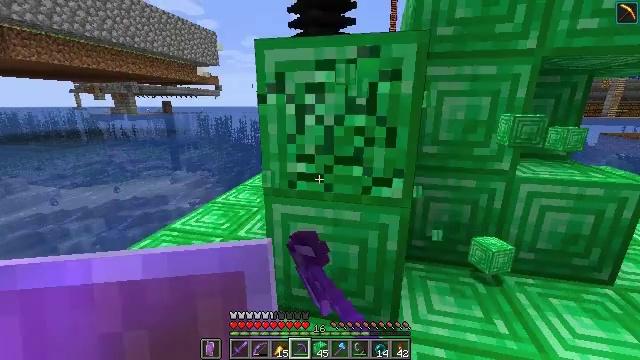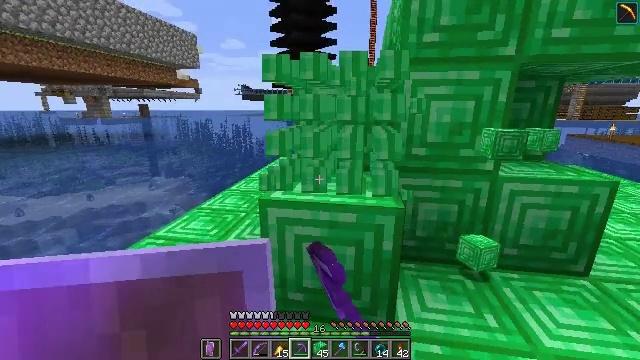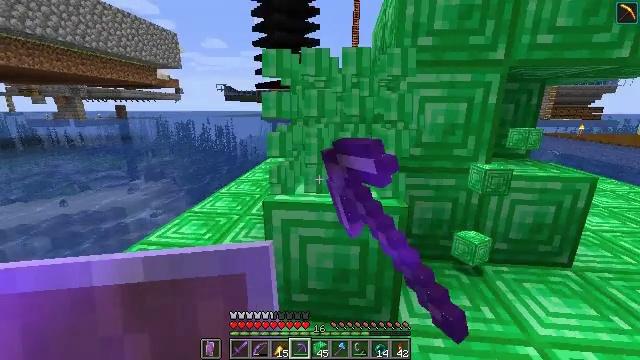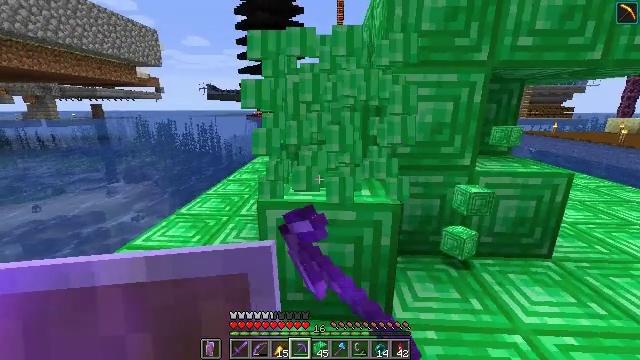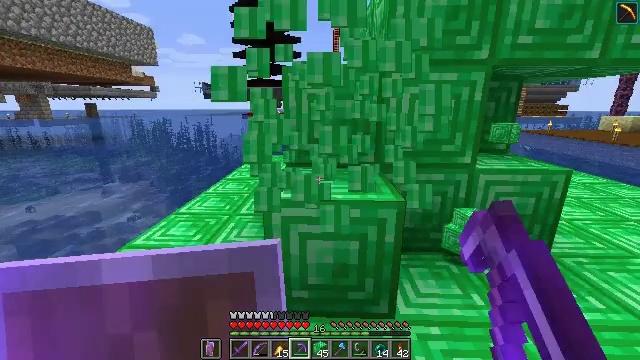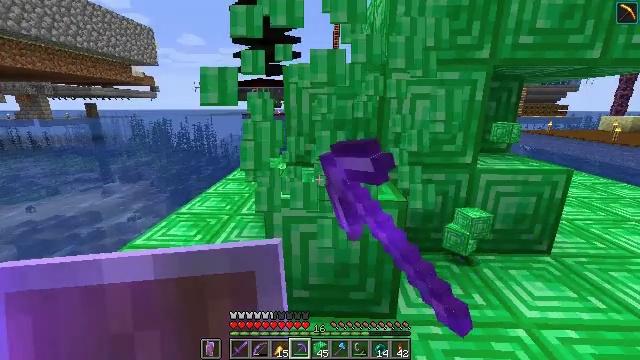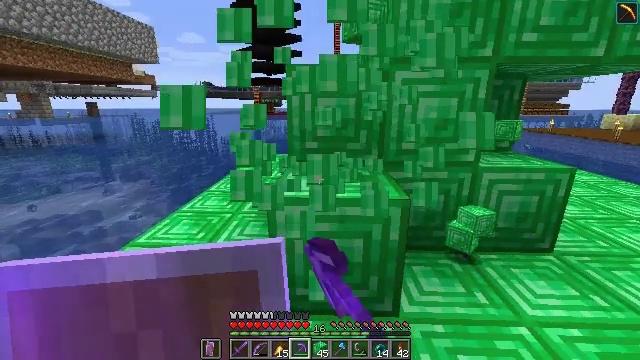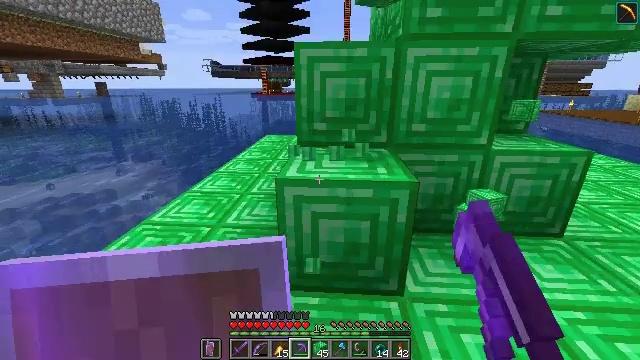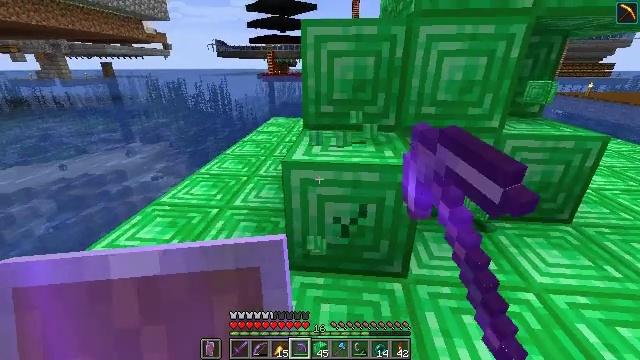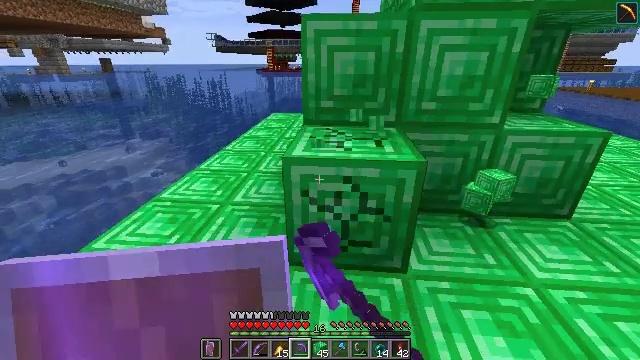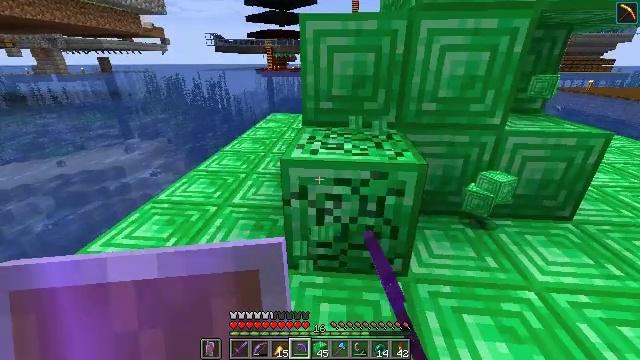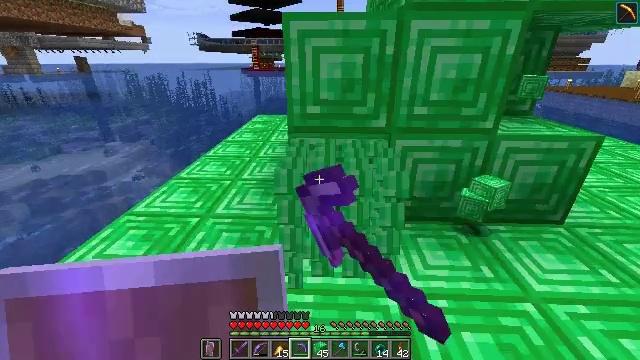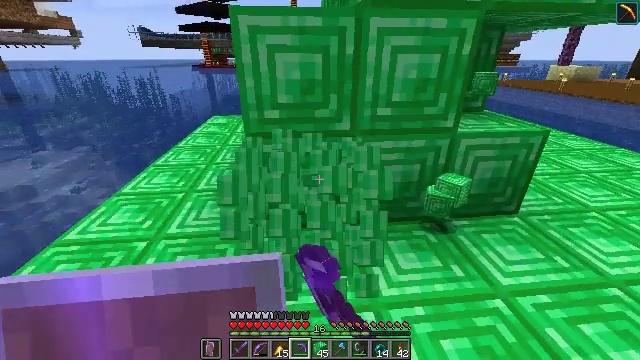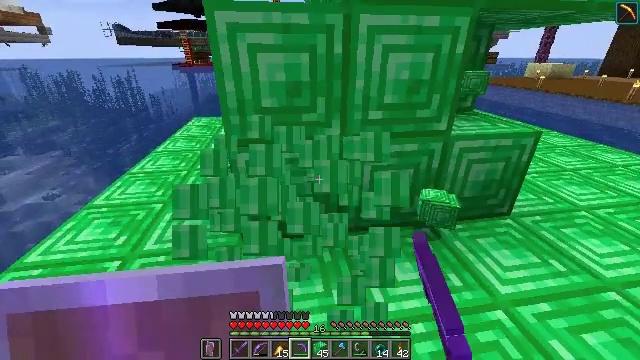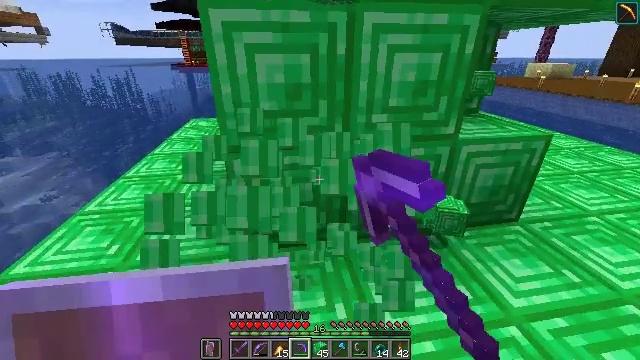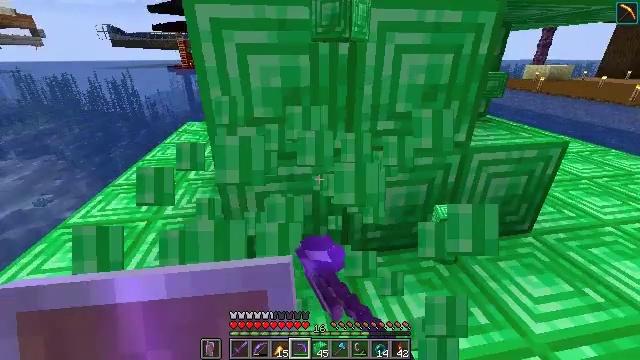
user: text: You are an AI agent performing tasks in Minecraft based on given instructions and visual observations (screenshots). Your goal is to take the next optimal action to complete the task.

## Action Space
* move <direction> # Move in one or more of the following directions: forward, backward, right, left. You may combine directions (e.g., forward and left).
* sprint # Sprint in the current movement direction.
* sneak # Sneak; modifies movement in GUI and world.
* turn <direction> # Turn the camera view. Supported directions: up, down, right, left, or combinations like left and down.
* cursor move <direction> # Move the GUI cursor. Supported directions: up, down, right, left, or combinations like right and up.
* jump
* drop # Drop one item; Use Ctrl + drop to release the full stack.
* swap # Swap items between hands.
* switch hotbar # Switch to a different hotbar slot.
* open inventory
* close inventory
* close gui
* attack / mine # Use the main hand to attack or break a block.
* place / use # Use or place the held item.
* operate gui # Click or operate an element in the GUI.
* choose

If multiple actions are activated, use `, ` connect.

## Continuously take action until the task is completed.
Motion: motion action
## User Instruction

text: Attack the emerald block with a tool.
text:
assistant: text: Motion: turn right, attack / mine
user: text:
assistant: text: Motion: turn right, attack / mine
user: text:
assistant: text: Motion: turn right, attack / mine
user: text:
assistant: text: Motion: attack / mine
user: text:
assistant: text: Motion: attack / mine
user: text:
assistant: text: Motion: attack / mine
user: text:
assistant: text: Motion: turn left and down, attack / mine
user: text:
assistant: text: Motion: turn left and down, attack / mine
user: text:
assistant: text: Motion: attack / mine
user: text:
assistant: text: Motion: move forward, attack / mine
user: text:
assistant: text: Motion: move forward, turn right, attack / mine
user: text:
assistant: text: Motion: move forward, turn right, attack / mine
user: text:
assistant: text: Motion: move forward, turn right, attack / mine
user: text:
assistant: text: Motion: move forward, attack / mine
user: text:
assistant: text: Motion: attack / mine
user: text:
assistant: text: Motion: turn right and up, attack / mine
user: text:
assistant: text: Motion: turn right and up, attack / mine
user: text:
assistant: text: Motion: attack / mine
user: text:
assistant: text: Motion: attack / mine
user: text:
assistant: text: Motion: attack / mine
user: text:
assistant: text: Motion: turn left and up, attack / mine
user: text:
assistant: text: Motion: turn left and up, attack / mine
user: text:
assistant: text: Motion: turn left and up, attack / mine
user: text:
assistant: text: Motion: turn left, attack / mine
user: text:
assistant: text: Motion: attack / mine
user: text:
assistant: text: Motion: attack / mine
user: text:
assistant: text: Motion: attack / mine
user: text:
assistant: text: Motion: turn right, attack / mine
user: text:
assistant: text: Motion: turn right, attack / mine
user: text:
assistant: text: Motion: move right, turn right, attack / mine